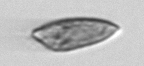
Label: Prorocentrum_dentatum